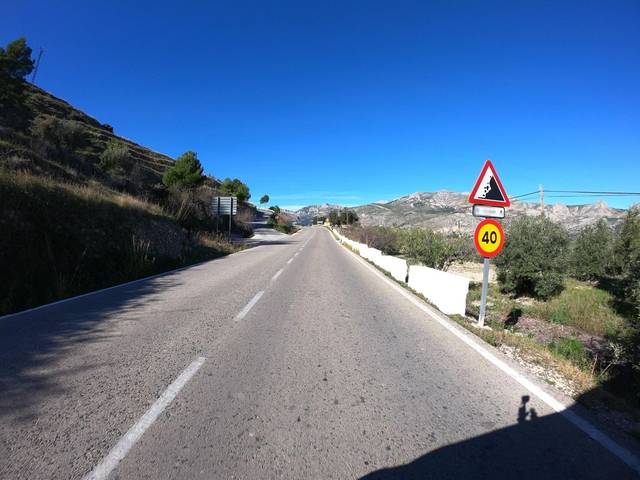
Region: Spain
Coordinates: 38.676, -0.2132